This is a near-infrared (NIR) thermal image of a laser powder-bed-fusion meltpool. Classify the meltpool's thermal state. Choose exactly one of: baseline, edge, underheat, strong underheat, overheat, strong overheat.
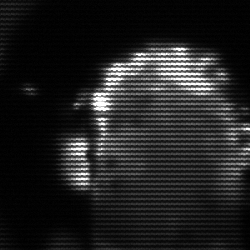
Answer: baseline